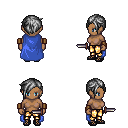
a pixel art fantasy rpg character, female body template, human, dark skin, blue cape, gold greaves, gray pixie cut hairstyle, leather bracers, ghillies, dagger, four views (front, back, left, right), 2x2 character sprite sheet, small pixel art, hard edges, no anti-aliasing